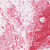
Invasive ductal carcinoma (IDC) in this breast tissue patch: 0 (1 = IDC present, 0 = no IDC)